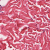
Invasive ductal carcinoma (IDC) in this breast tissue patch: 0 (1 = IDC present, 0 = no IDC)